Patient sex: M
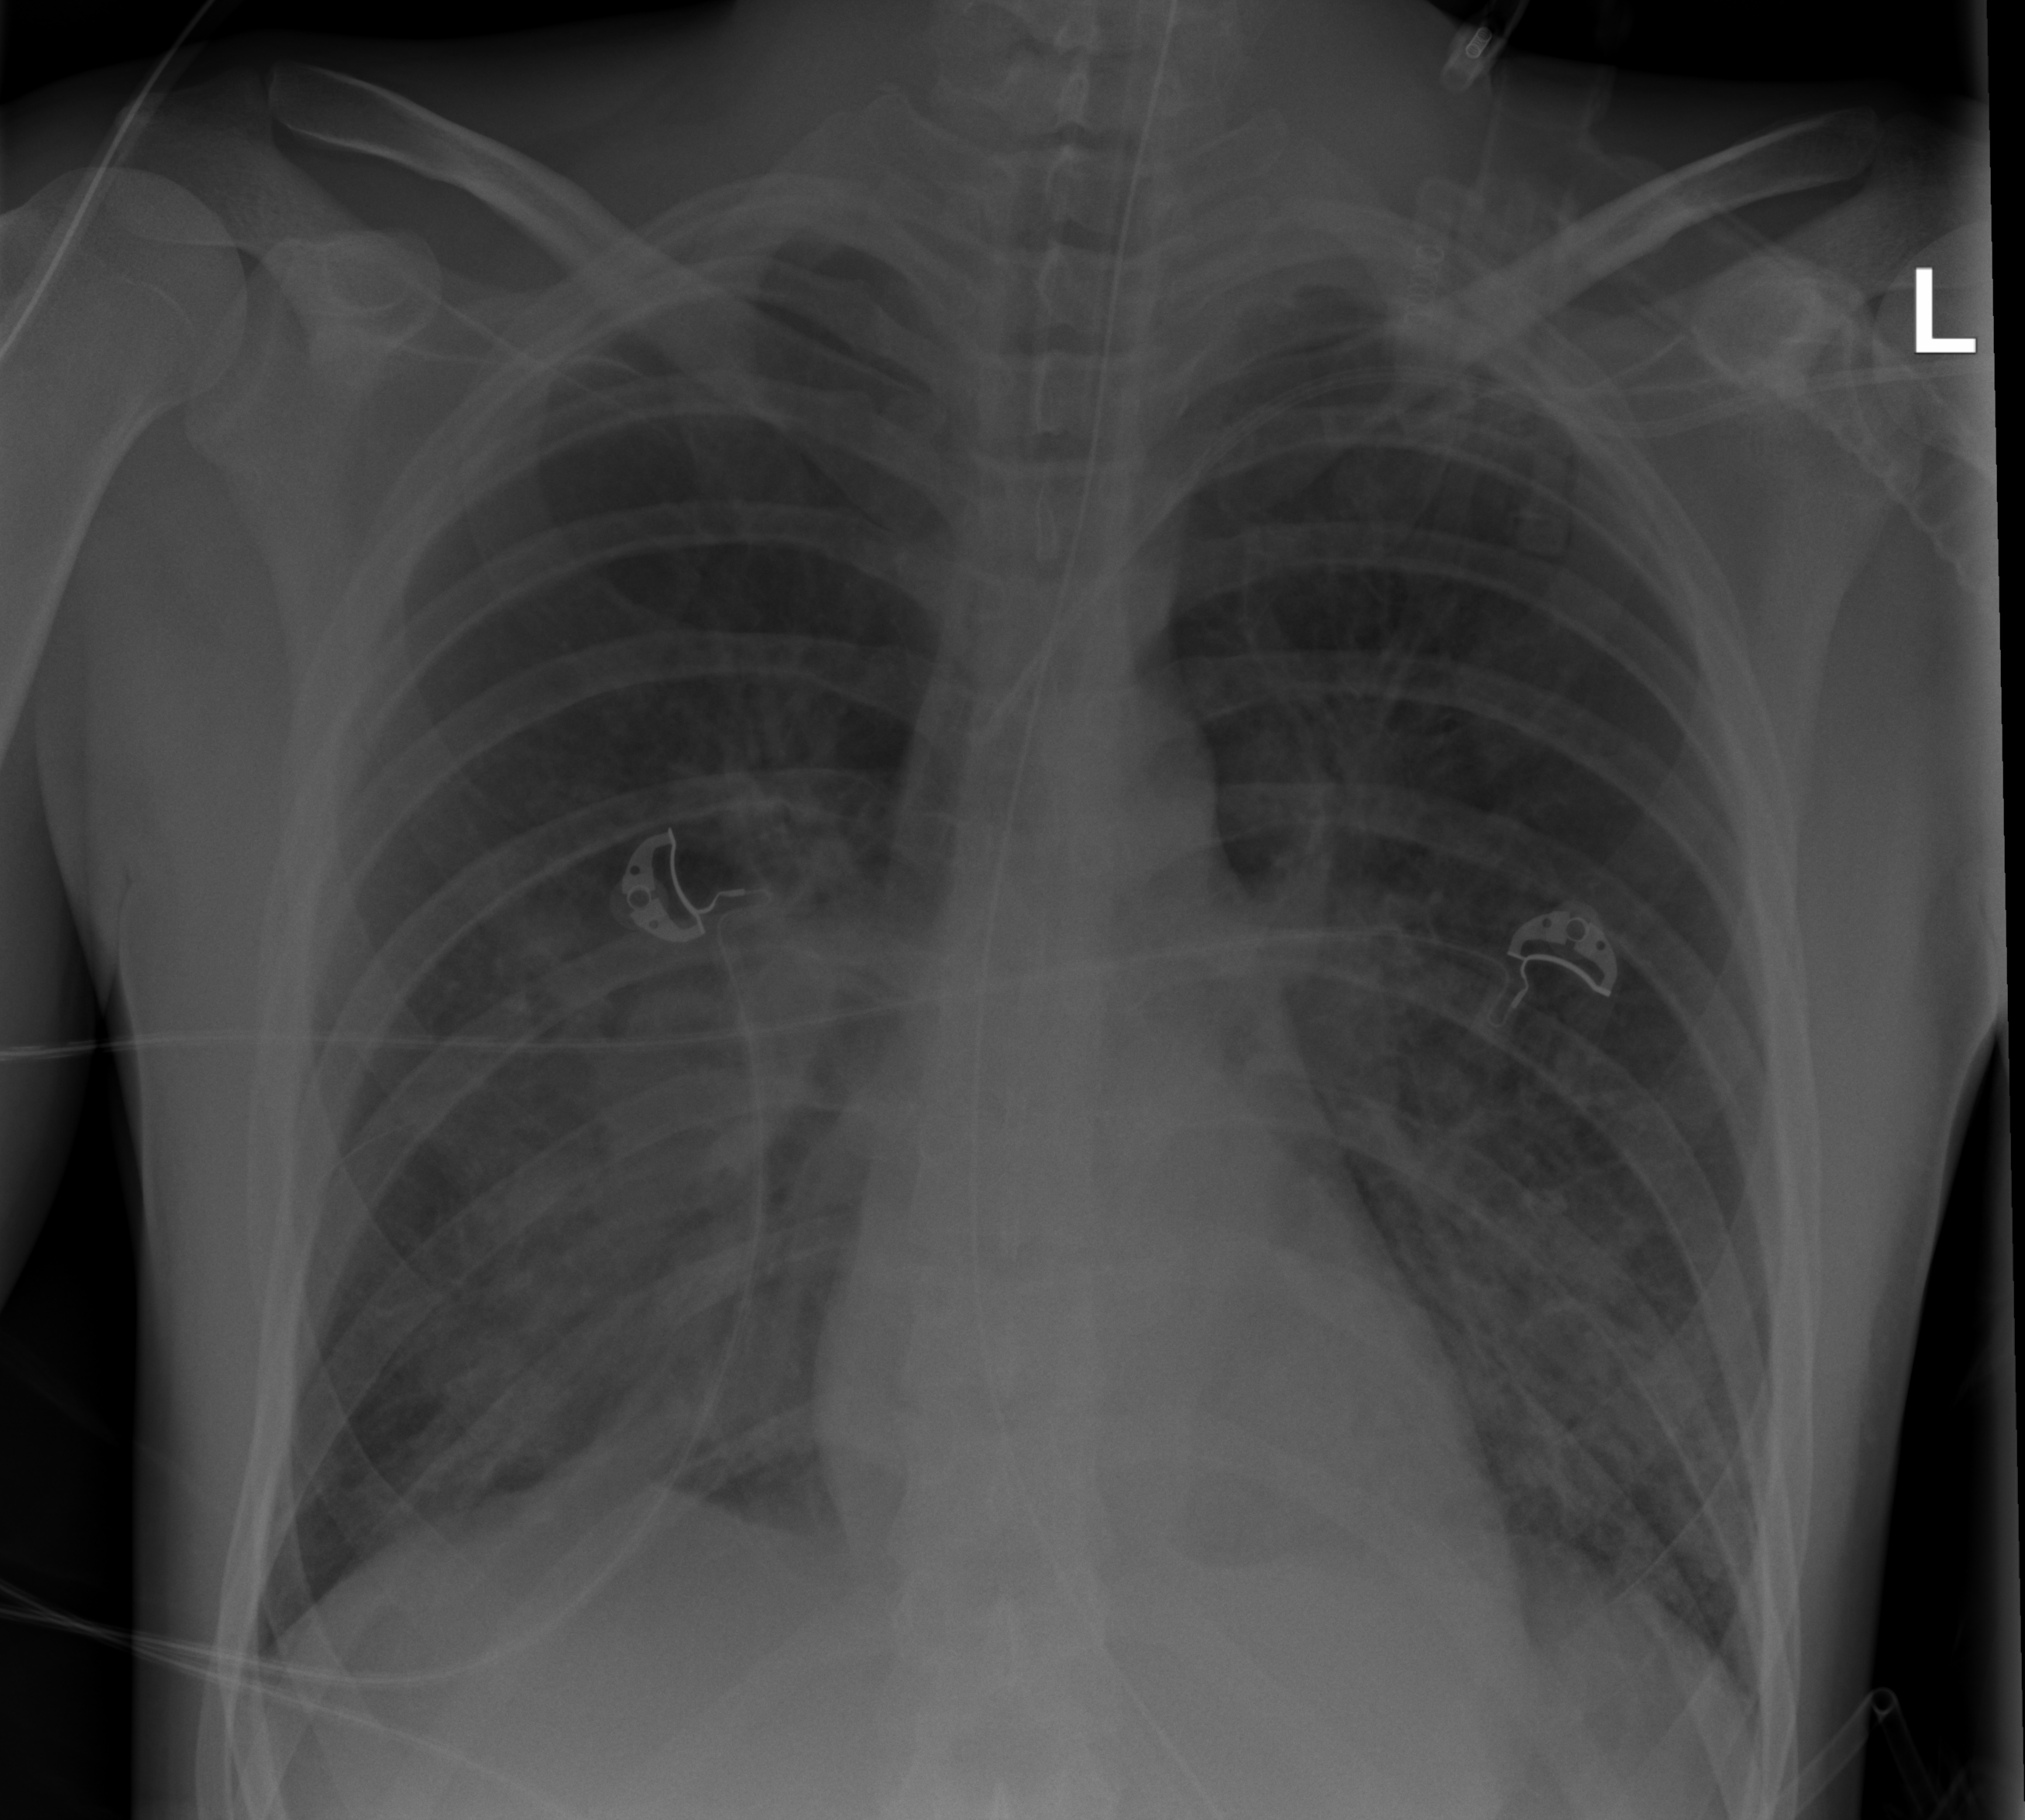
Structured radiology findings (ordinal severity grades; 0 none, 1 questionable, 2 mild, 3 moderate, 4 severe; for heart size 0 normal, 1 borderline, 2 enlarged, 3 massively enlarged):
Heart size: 0
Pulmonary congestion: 0
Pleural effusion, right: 0
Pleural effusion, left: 0
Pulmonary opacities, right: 2
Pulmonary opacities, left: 2
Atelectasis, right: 0
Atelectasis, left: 0